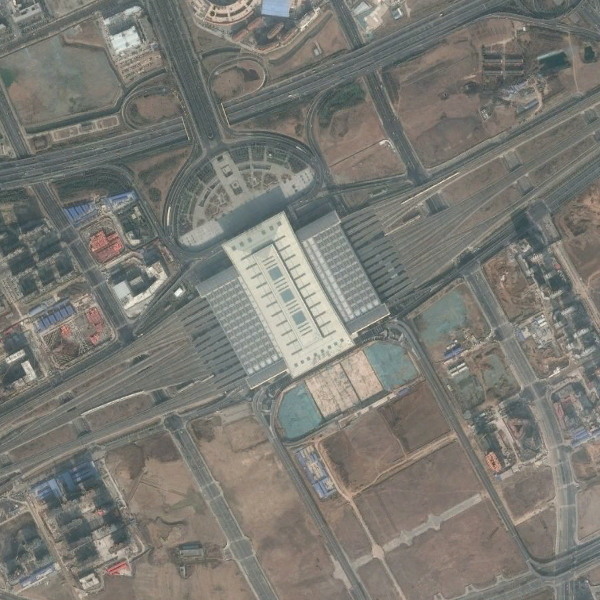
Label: RailwayStation